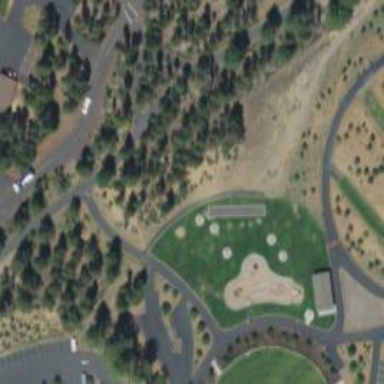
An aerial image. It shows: Disc golf hole as part of disc golf sport activity.